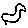
Label: bird